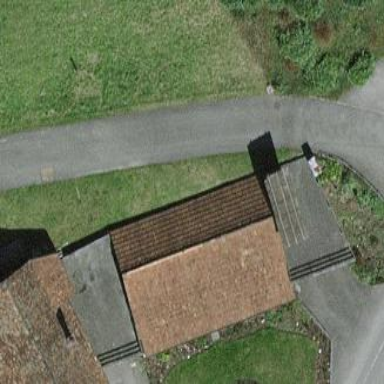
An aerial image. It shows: Shed building.